Question: Is it possible to create an actual physical folder via Visual Studio 2012?
When right-clicking on the Solution only gives me the option to create a Solution Folder, which are really "virtual folders".

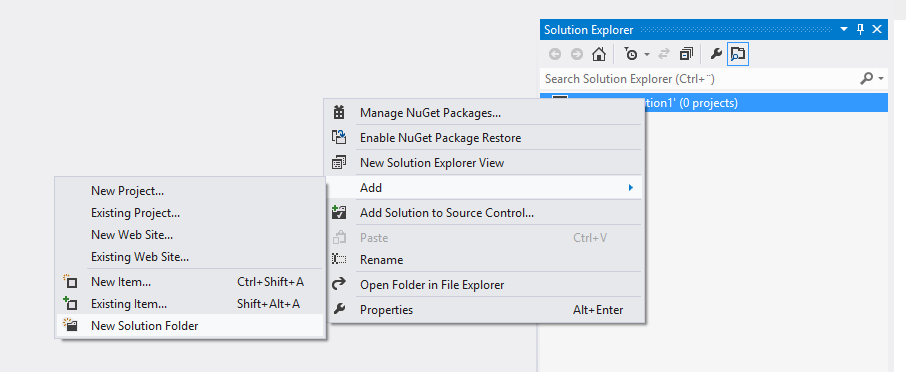
Answer: You first need to create a project in that solution. Then you can add as many folders as you like.
A solution is a way to group a set of projects that can / need to be built together etc.